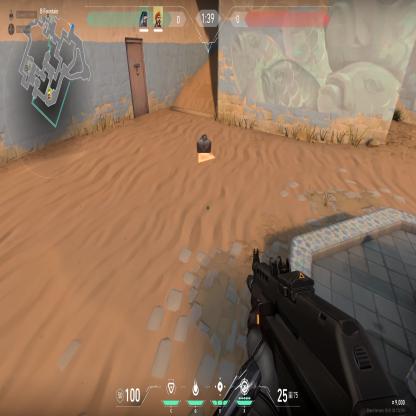
Label: dropped spike